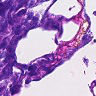
Metastatic tissue present: no